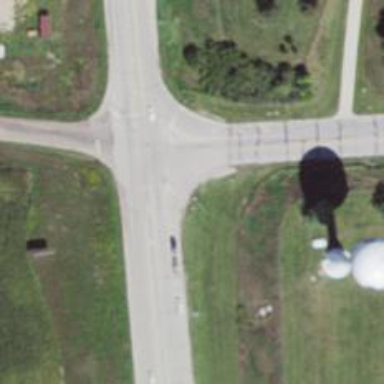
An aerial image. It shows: Water tower that is man-made.